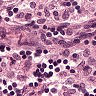
Metastatic tissue present: no